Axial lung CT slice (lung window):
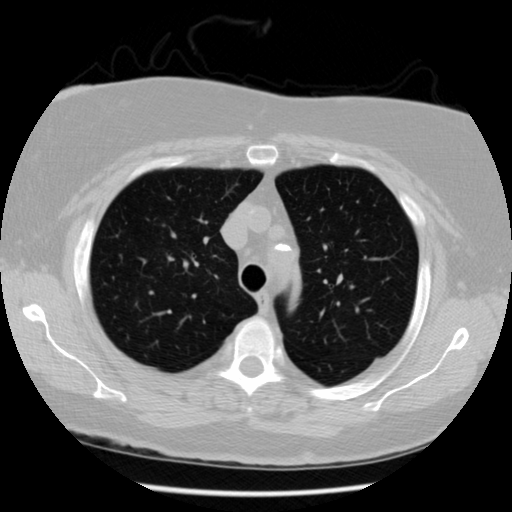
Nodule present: no